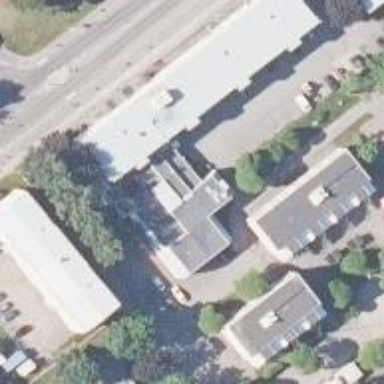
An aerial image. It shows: Fitness centre on leisure land.